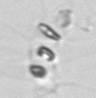
Label: Chaetoceros_socialis